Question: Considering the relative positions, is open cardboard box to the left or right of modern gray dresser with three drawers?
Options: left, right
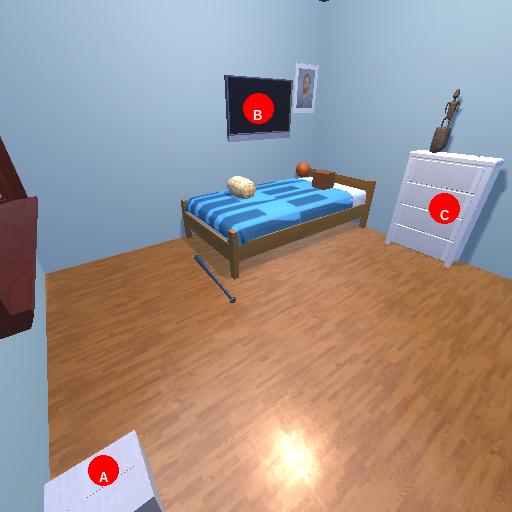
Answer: left